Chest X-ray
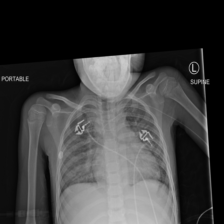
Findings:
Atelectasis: negative
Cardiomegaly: negative
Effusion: negative
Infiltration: negative
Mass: negative
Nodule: negative
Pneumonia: negative
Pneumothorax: negative
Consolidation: negative
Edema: negative
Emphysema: negative
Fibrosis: negative
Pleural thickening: negative
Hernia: negative